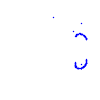
Particle: proton